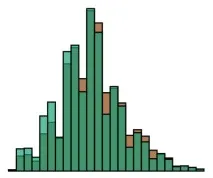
A visual comparison of the age and BMI distributions between the original VITAL dataset and the transformed datasets, which include the upsampled SMOTE dataset, and the undersampling technique outlined in Section 2.5 (Step 1). Plots.
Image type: chart (chart)